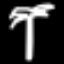
Label: palm tree